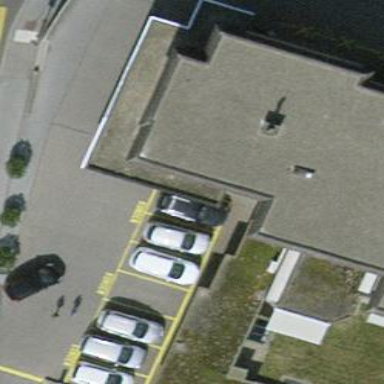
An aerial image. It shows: Parking area with surface.